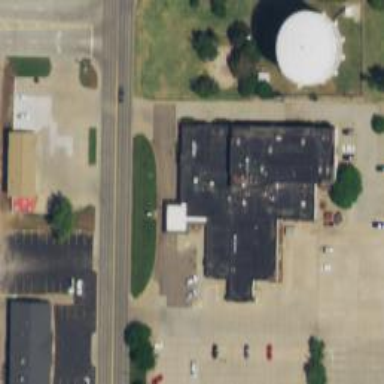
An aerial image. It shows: Healthcare clinic is depicted in the image.